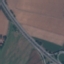
Land use / land cover class: Highway